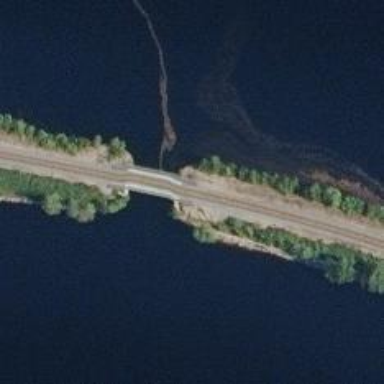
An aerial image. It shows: Bridge over railway track classified as B1.